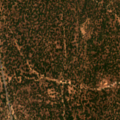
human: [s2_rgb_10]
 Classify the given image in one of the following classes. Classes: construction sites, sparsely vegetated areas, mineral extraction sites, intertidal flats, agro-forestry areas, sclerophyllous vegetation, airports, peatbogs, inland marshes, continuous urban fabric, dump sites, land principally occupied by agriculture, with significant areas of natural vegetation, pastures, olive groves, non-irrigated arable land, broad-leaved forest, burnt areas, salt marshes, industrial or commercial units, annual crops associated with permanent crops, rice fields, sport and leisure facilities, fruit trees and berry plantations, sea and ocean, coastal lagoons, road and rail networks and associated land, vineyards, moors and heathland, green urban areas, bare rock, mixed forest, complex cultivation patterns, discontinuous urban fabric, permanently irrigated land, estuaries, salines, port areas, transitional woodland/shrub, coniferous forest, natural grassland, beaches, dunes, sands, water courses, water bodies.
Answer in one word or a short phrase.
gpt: broad-leaved forest